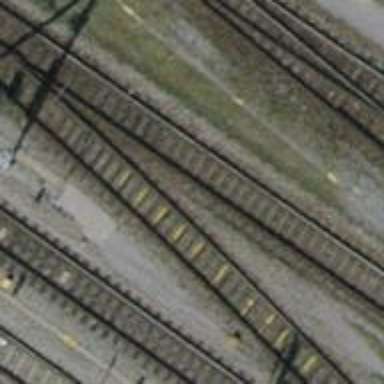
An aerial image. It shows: Single-track electrified railway service yard with contact line for trains.